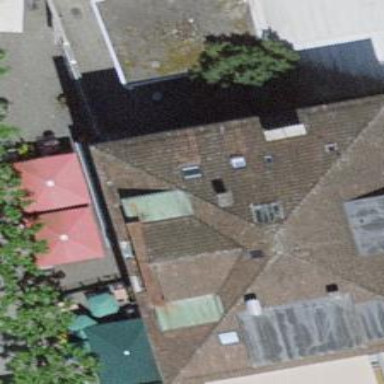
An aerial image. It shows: Building with pyramidal roof made of tiles.